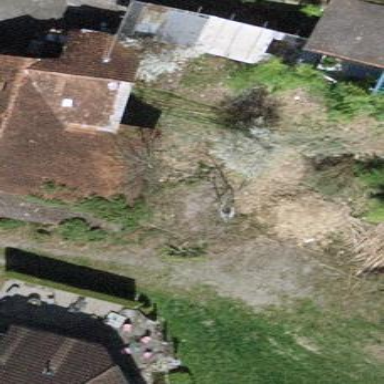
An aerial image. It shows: Shed building.